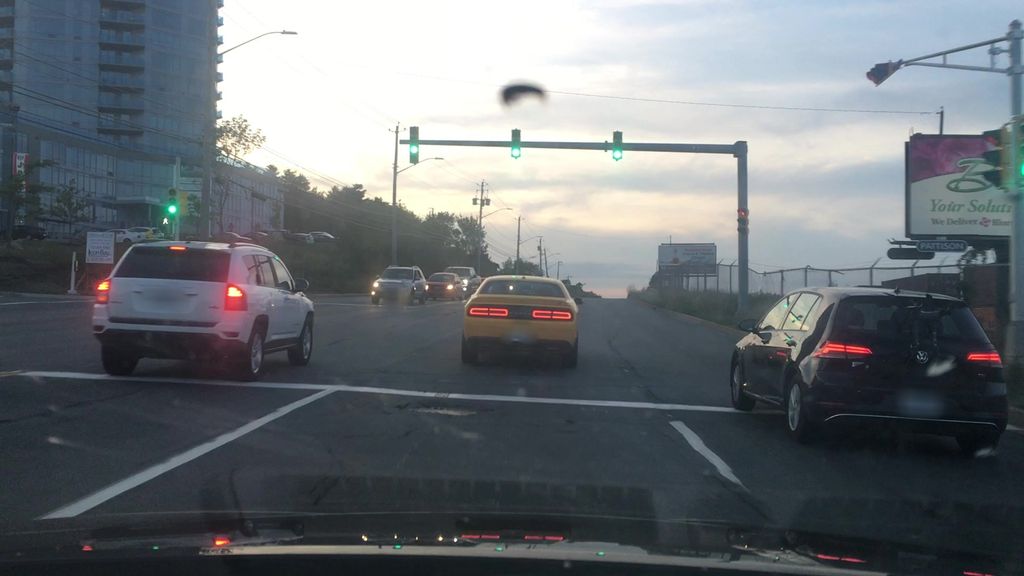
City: halifax